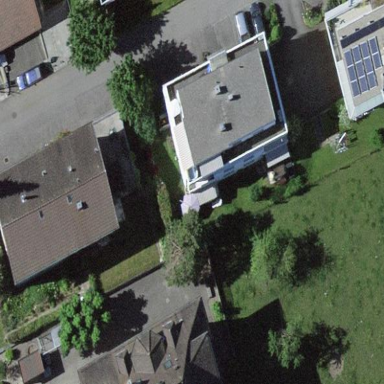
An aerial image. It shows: Residential building with flat roof.